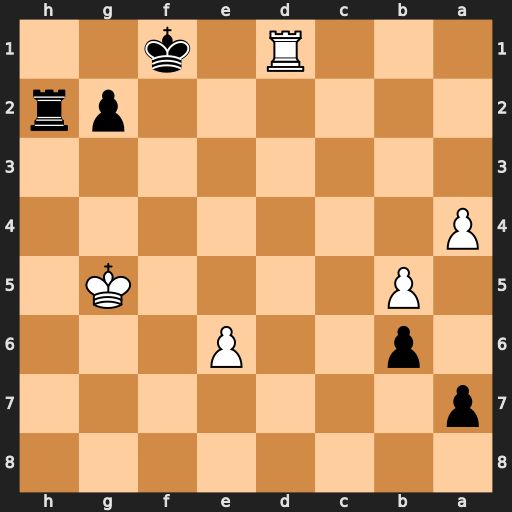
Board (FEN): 8/p7/1p2P3/1P4K1/P7/8/6pr/3R1k2
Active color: b
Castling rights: -
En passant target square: -
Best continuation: Ke2 Ra1 Rh1 Rg1 Kf2 e7 Rh8